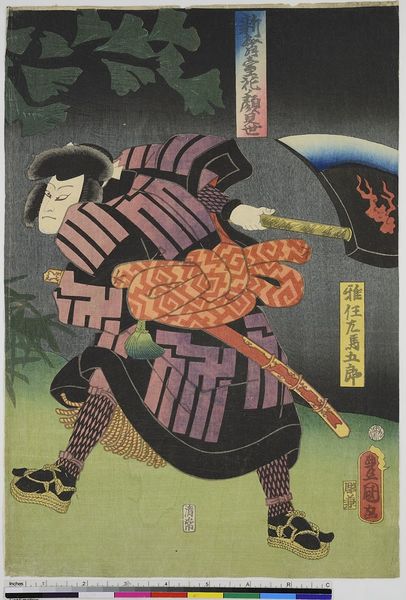
Titel: Der Schauspieler Nakamura Shikan IV, Debüt einer neuen Blume auf der Bühne
Künstler: Utagawa Kunisada
Standort: Hamburg
Institution: Museum für Kunst und Gewerbe Hamburg
Schlagwörter: baum, blätter, grün, schwarz, rot, strauch, blatt, theater, rosa, holzschnitt, japan, schuhe, altrosa, quaste, japanisch, schriftzeichen, asien, druckgraphik, druckgrafik, schwert, waffe, asiatisch, axt, zeit, schauspieler, farbholzschnitt, schauspielerin, samurai, kendo, kabuki, edo, reproduktionen, nippon, gingko, farbskala, druckerzeugnisse, bäume, sträucher, theateraufführung, streitwaffen, ukiyo, ginkgo